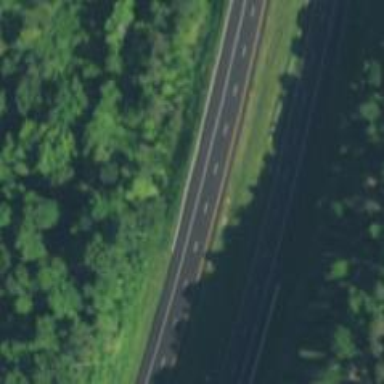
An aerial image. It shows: Motorway.